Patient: sex F, age 68
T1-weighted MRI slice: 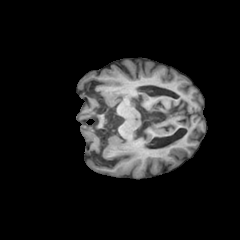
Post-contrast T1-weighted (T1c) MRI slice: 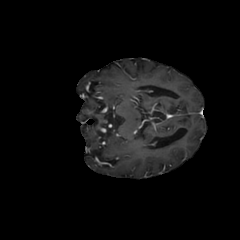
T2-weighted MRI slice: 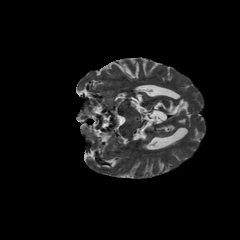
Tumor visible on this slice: no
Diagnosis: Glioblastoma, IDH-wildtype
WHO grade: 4